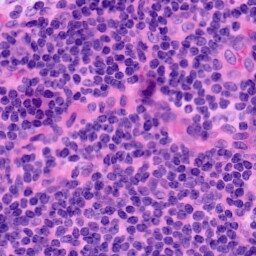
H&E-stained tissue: LymphNode